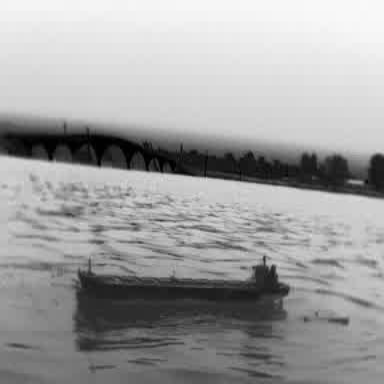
There is a liner in the infrared image.